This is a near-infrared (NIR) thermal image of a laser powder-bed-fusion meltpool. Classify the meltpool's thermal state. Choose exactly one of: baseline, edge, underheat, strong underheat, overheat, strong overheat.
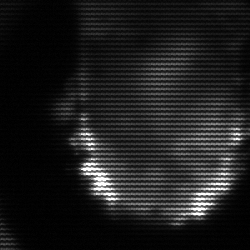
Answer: baseline